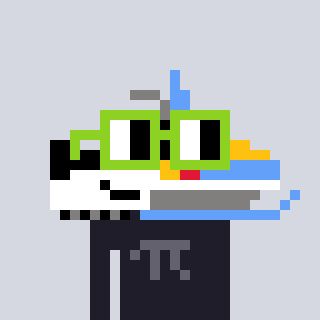
a pixel art character with square light green glasses, a snowmobile-shaped head and a grayscale-colored body on a cool background